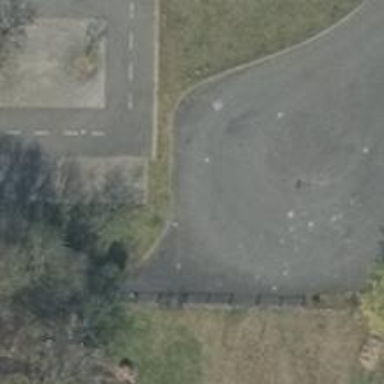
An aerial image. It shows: Parking aisle designated as service road.